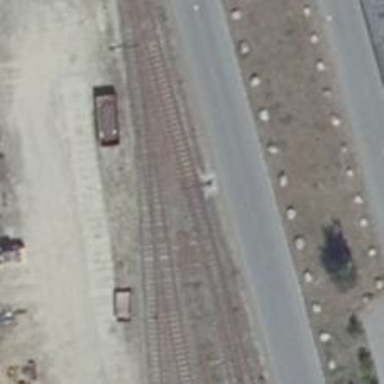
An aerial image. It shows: Railway switch.